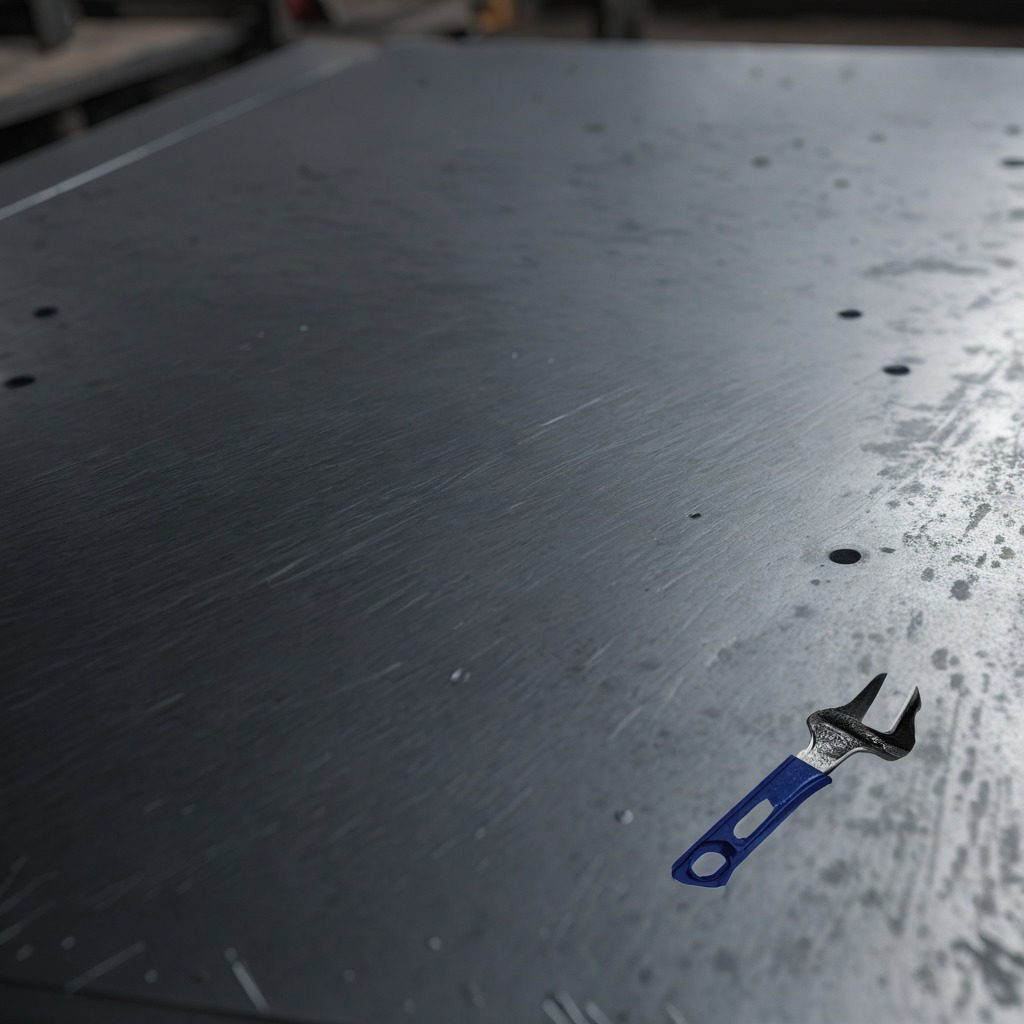
A wrench is lying on the cold steel table in a mining workshop.